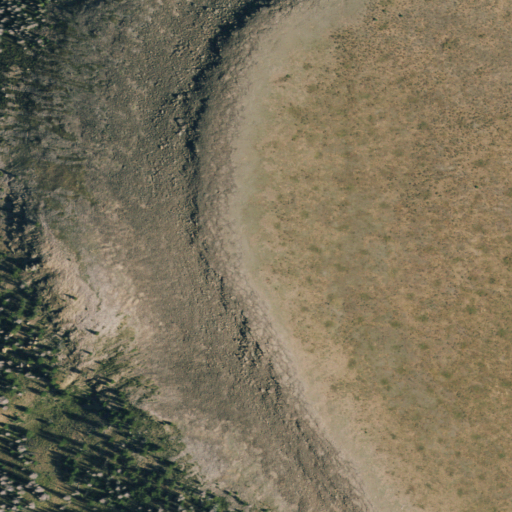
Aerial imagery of mountain in Colorado named Sheep Mountain containing grassland, barren land, and evergreen forest